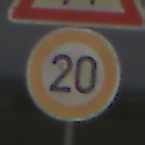
Verkehrszeichen: Geschwindigkeit20
Zusatzzeichen oben: FussgaengerRechts
Umgebung: Outdoor, RoadRail
Tageszeit: Midday
Wetter: PartlyCloudy
Licht: Natural
Jahreszeit: NotSpecified
Kontrast: LowContrast